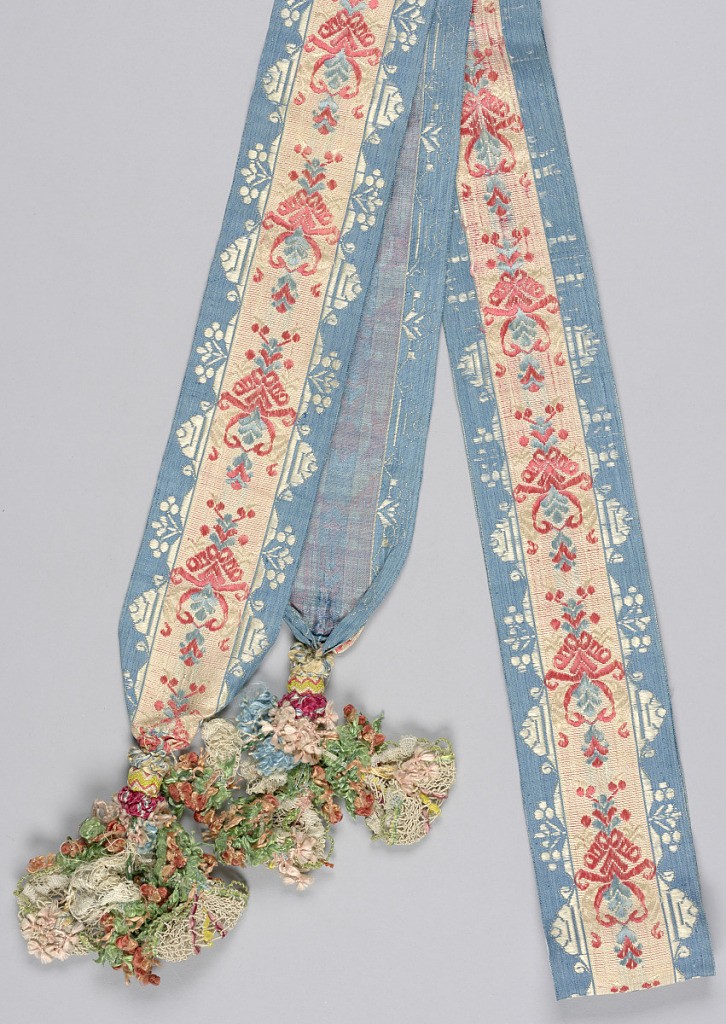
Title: Sash
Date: late 18th century
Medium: linen, silk
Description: Sash of sky-blue ribbon patterned with a broad central band with a symmetrical repeat of stylized heart and arabesque forms in blue, coral, and cream warp floats. Hanging decorations are formed from knots and flowers of silk floss and basket-like forms of bobbin lace and leno weave of silk and linen cord.